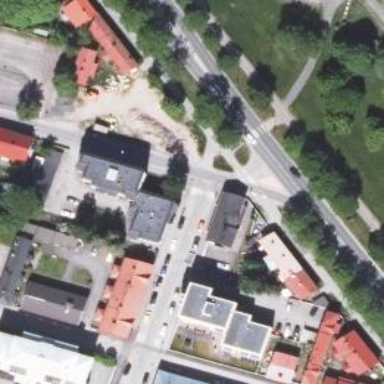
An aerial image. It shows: Asphalt cycleway.